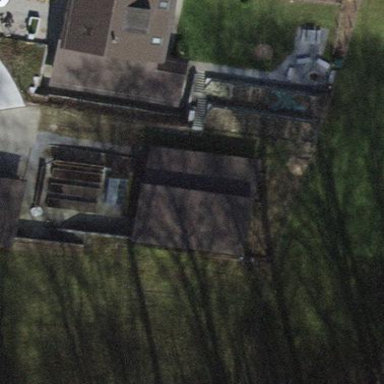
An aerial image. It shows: Shed.